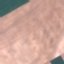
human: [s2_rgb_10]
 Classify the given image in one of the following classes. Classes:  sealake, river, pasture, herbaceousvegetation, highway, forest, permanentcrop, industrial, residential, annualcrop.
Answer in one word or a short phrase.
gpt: AnnualCrop